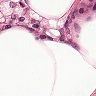
Metastatic tissue present: no